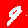
Digit: 9